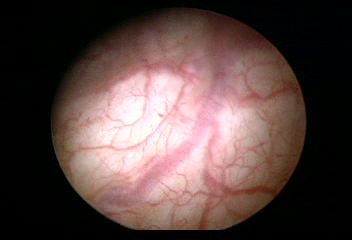
Modality: WLC
Class: Normal mucosa
Bladder cancer association: No